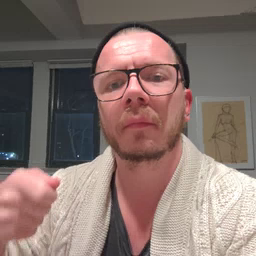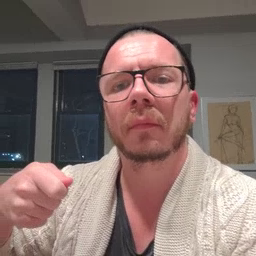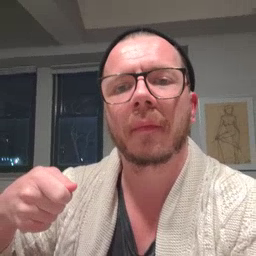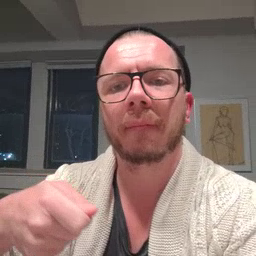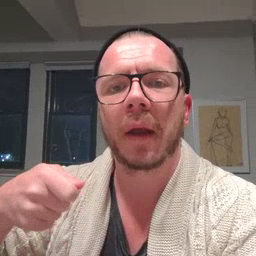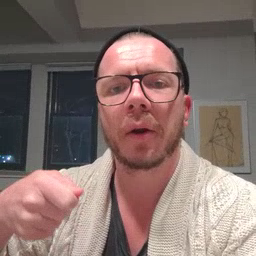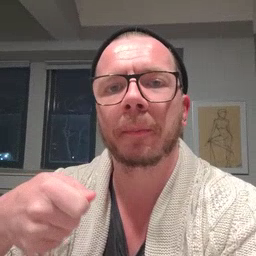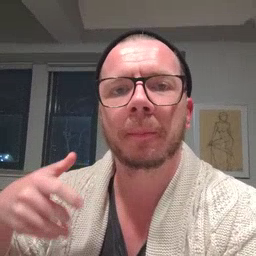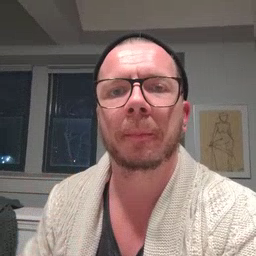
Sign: vacuum